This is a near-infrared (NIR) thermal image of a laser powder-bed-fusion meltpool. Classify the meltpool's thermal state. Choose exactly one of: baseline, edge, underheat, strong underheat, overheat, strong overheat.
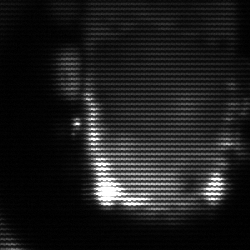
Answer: baseline